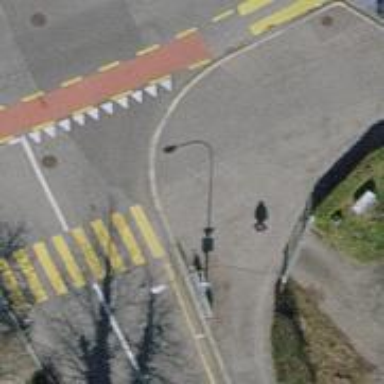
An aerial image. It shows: Kerb barrier.